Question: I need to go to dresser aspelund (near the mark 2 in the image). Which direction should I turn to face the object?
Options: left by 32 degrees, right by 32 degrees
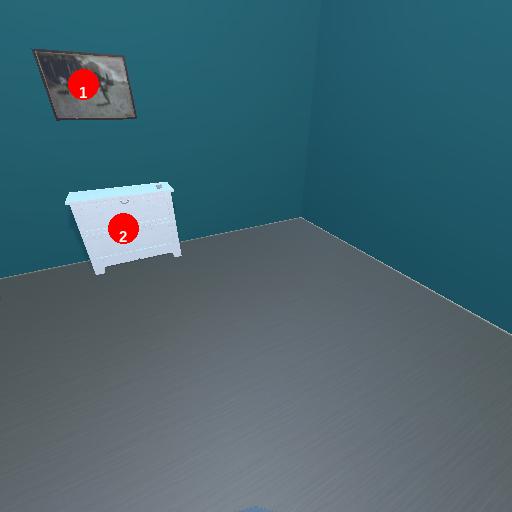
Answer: left by 32 degrees